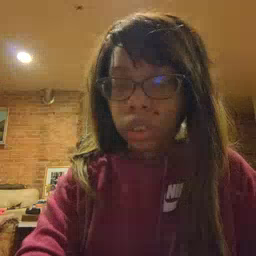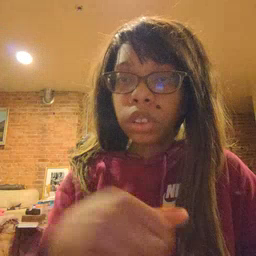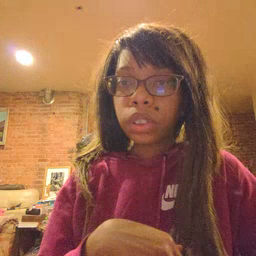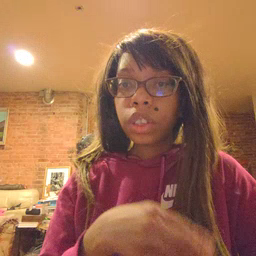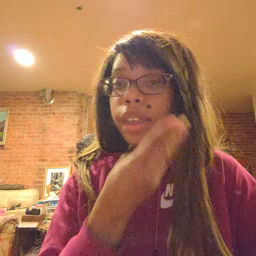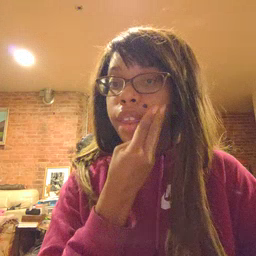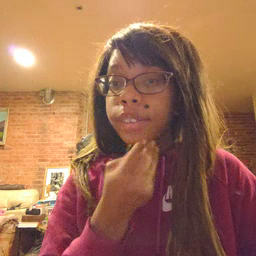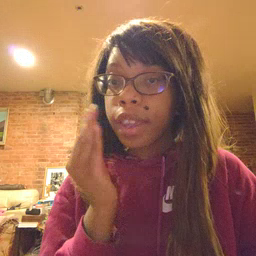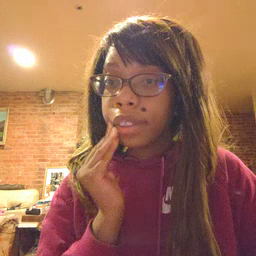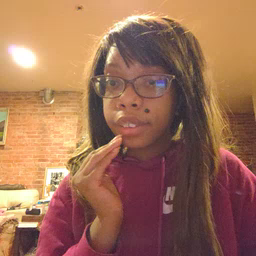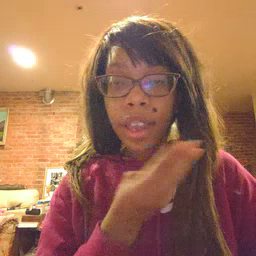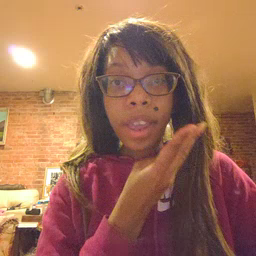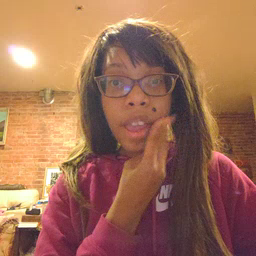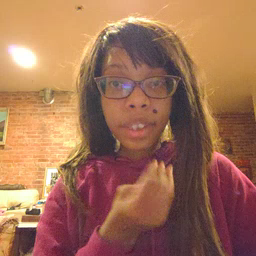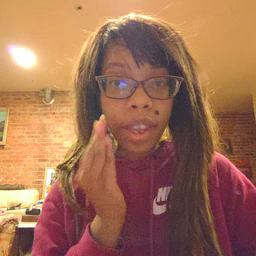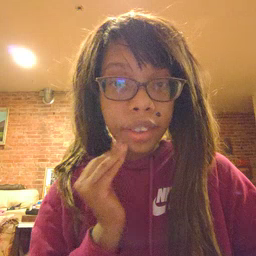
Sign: napkin